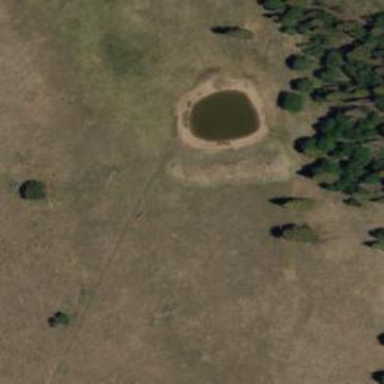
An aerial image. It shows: Reservoir area.